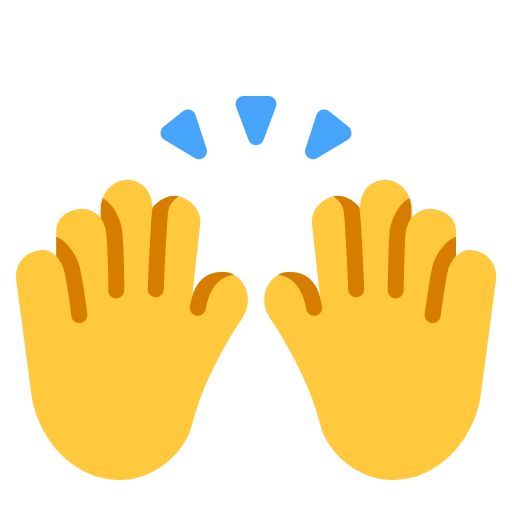
raising hands flat default